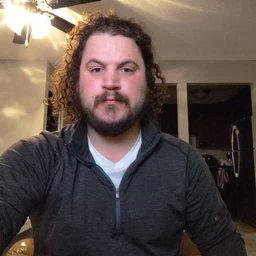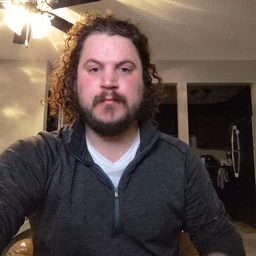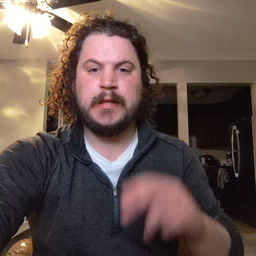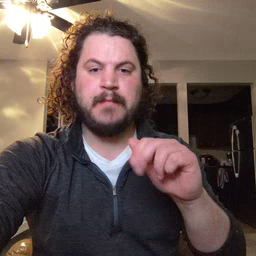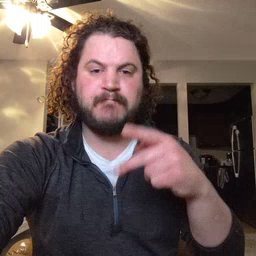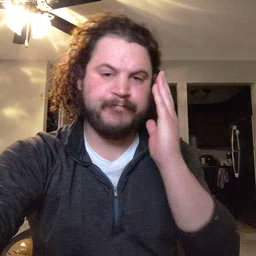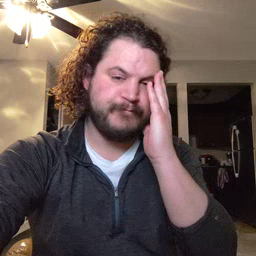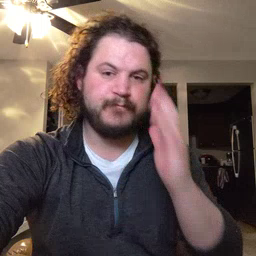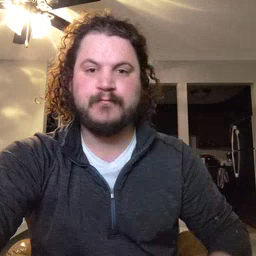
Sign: nap